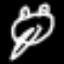
Label: frog